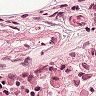
Metastatic tissue present: no